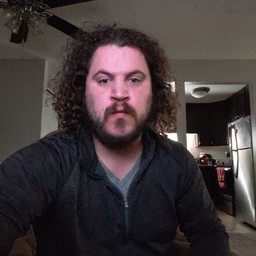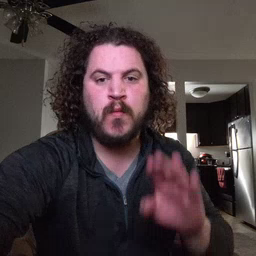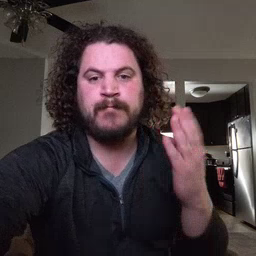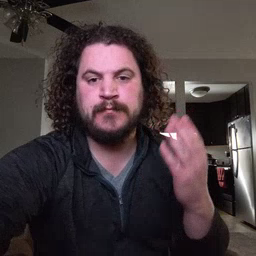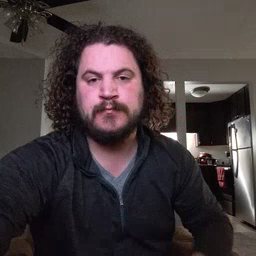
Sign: open